Interaction volume radius: 5 \u00c5
Interaction volume height: 10 \u00c5
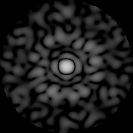
Disorder parameter: 0.8238